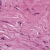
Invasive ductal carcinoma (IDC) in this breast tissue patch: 0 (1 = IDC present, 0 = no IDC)